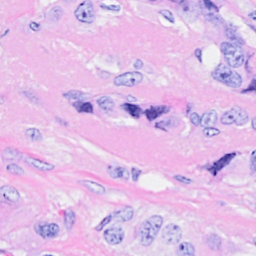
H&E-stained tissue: Breast